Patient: sex F, age 56
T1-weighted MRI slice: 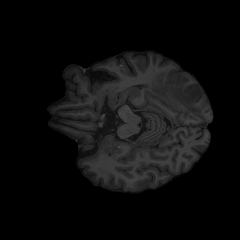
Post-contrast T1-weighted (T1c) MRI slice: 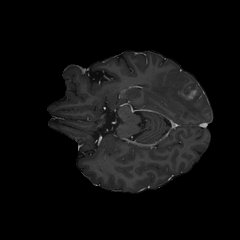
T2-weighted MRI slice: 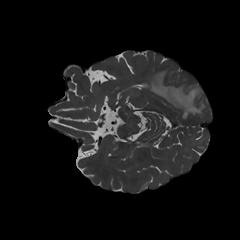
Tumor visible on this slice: yes
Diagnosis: Glioblastoma, IDH-wildtype
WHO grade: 4